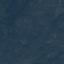
Land use / land cover: Forest